【题型】解答题　【知识点】平面几何　【难度】easy
如图，已知$AD$平分$\angle BAC$，$BE \parallel AD$，$F$是$BE$的中点，试说明$AF \perp BE$的理由。

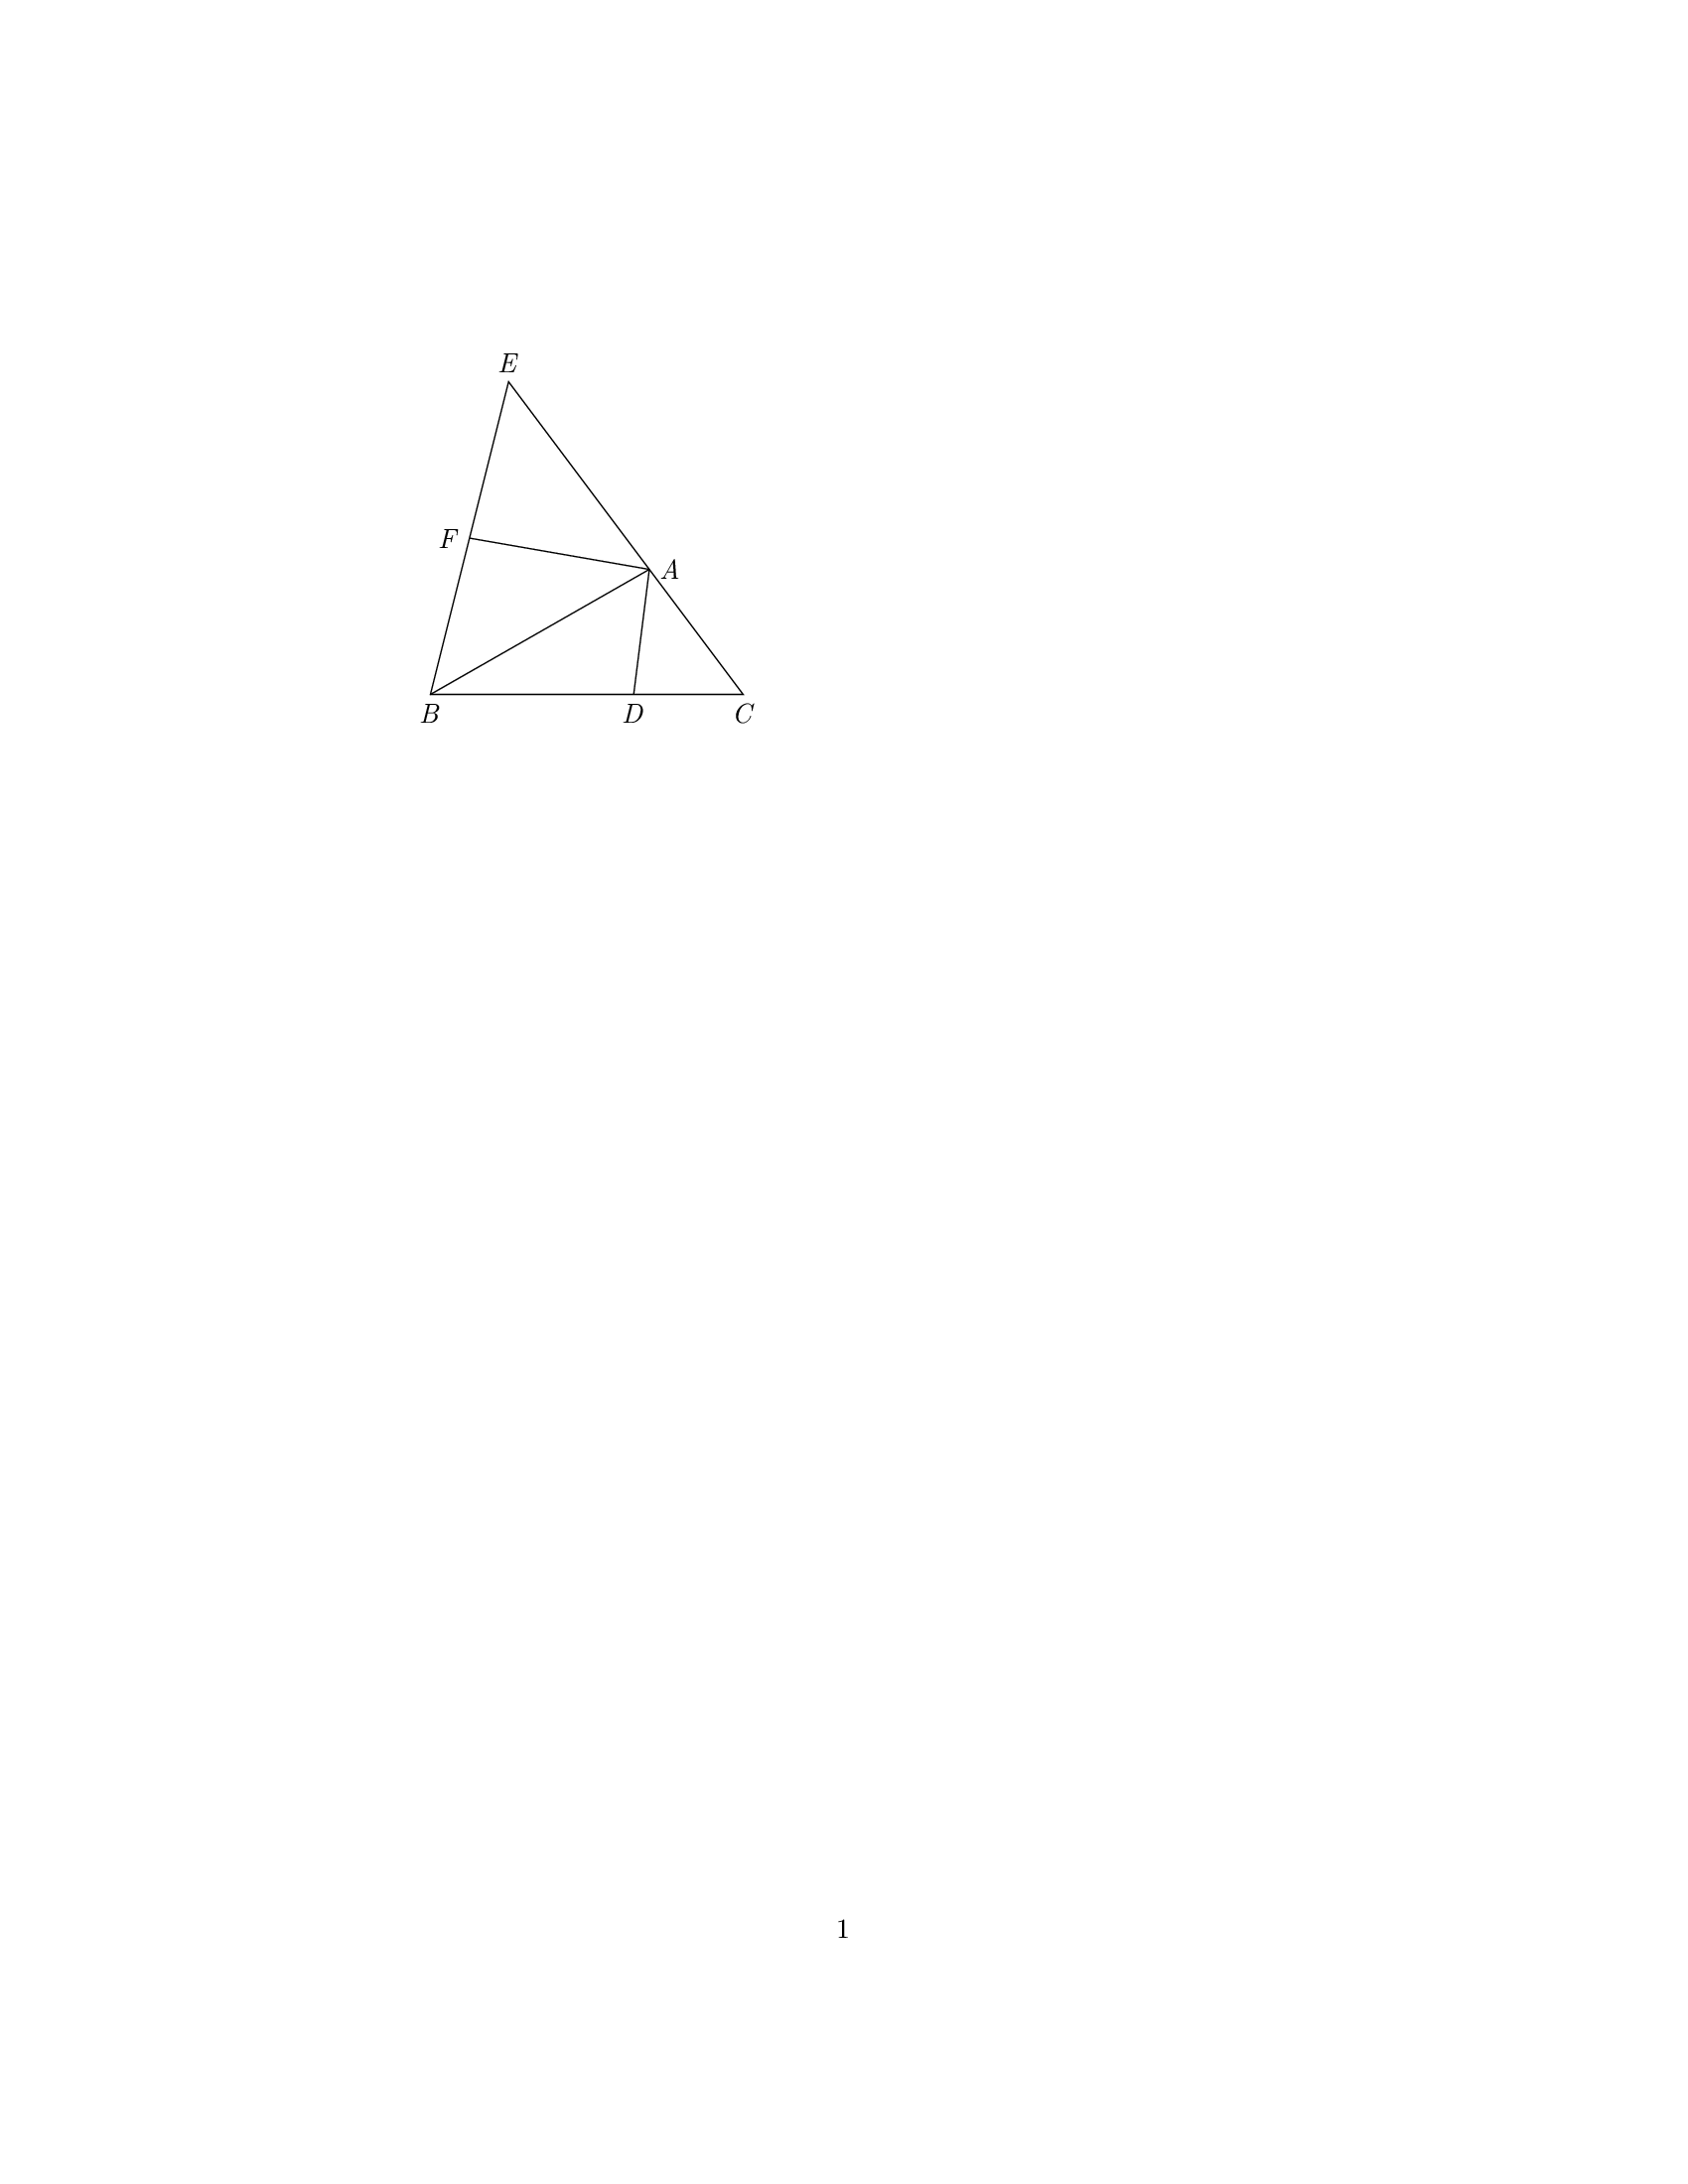
【解答】
【详解】解：证明：$\because AD$平分$\angle BAC$，
$\therefore \angle BAD = \angle CAD$，
$\because BE \parallel AD$，
$\therefore \angle EBA = \angle BAD$，$\angle E = \angle CAD$，
$\therefore \angle EBA = \angle E$，
$\therefore AE = AB$，
又$\because F$是$BE$的中点，
$\therefore AF \perp BE$。

【点睛】本题考查了角平分线定义，平行线的性质，等腰三角形的判定与性质，难度适中。得出$AE=AB$是解题的关键。